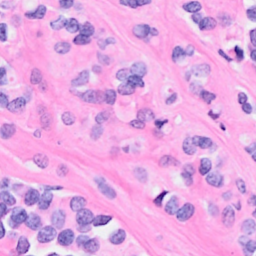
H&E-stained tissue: Breast